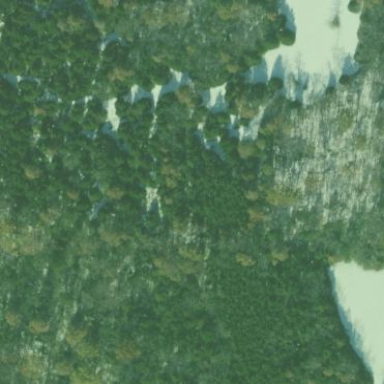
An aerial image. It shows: Woodland with evergreen needle-leaved trees.